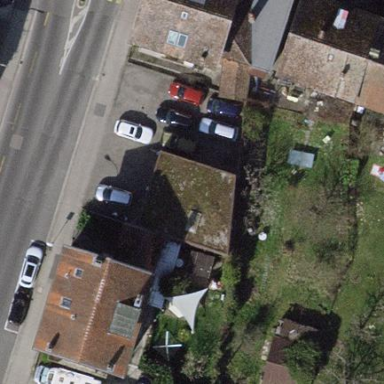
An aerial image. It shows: Garages with flat roofs made of gravel.